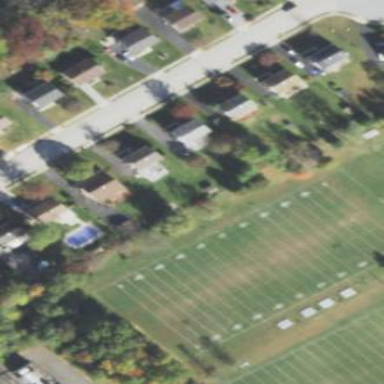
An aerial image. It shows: Pitch for American football.